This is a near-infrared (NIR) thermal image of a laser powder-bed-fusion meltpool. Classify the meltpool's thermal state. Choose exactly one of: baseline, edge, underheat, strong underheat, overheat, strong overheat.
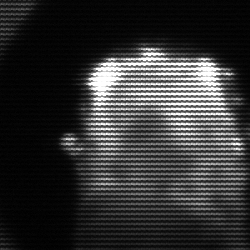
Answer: baseline